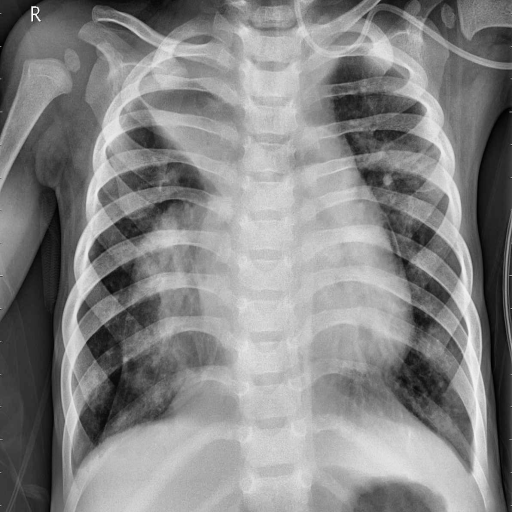
Finding: PNEUMONIA